Question: I'm trying to optimise the use of the Facebook SDK. Looking at Chrome's network tab shows me that when the SDK loads, it pulls in numerous other files:

The first one is , which contains the Facebook API. The rest of the resources in the screenshot are loaded after the call to 'FB.init'.
There are 3 calls to , and 3 calls to . There are 2 calls to . I can't work out why there are 3 calls to the first two.
It appears that creates 2 'iframe' elements (if the page that loads the SDK is served over HTTPS, only one is created - the 'fb_xdm_frame_https' one. In this situation, it seems that 2 requests are made instead of 3):
'''
<div id="fb-root" class=" fb_reset">
<div style="position: absolute; top: -10000px; height: 0px; width: 0px; ">
<div></div>
<div>
<iframe id="fb_xdm_frame_http" name="fb_xdm_frame_http"></iframe>
<iframe id="fb_xdm_frame_https" name="fb_xdm_frame_https"></iframe>
</div>
</div>
</div>
'''
Blank pages are requested because the 'iframe' elements are created with no 'src' attribute (it's added later via JavaScript). When it gets set, it gets set to .
So that explains 2 of the 3. But where do the other calls to and come from? I've got this far by running through <URL> and following the code, but I can't see why or how those files are requested a third time.
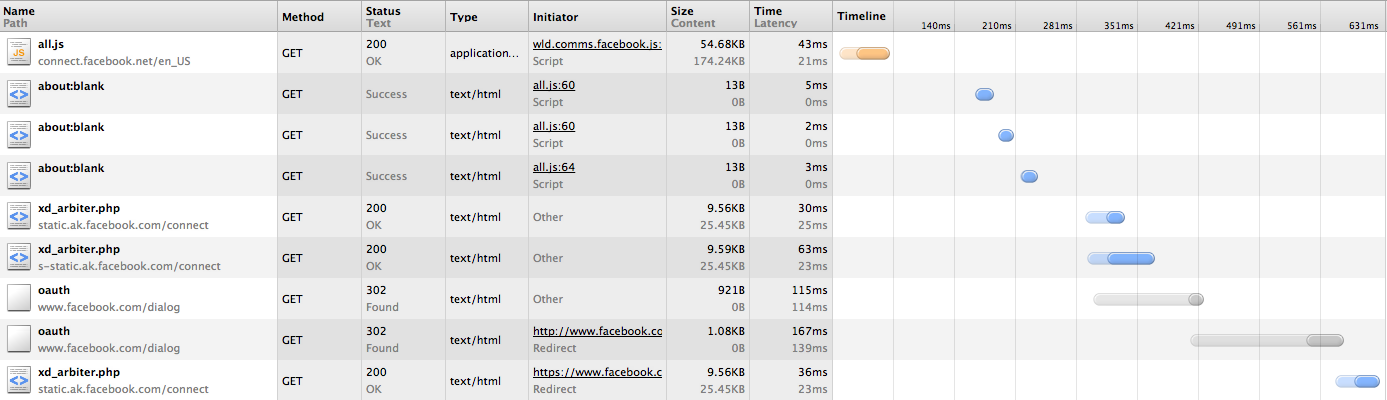
Answer: 'xd_arbiter.php' is part of the infrastructure used to facilitate cross-domain messaging between your page and all subsequent widgets or dialogs displayed, or the main Facebook site if used as a Canvas page.
That you are seeing two requests for /dialog/oauth seems to be an issue with your implementation, are you manually calling 'FB.getLoginstatus(.., true)' in addition to setting 'status: true'?
Anyway, the third request for 'xd_arbiter.php' is simply the response to the /dialog/oauth request being returned through the cross-domain channel, and since the 'xd_arbiter.php' resources are cached (you seem to have caching disabled, as evident by the last request for xd_arbiter) no real cost is really incurred.